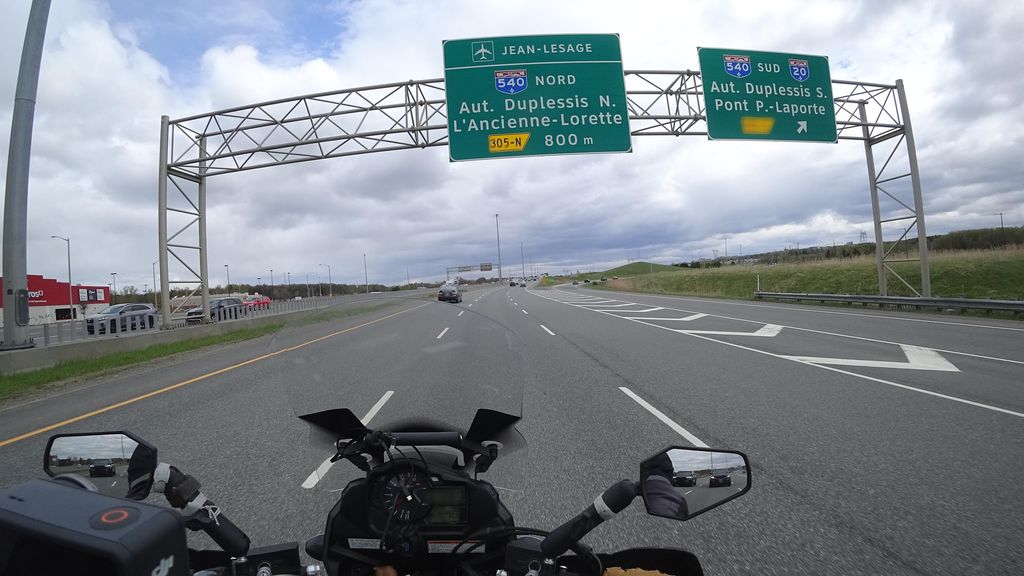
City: quebec_city